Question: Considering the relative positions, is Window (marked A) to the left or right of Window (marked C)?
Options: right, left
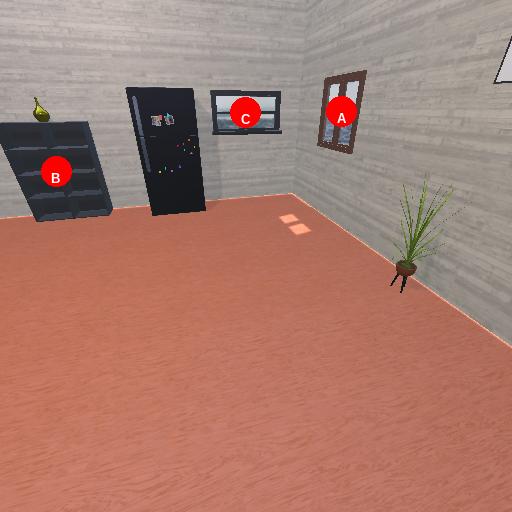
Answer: right